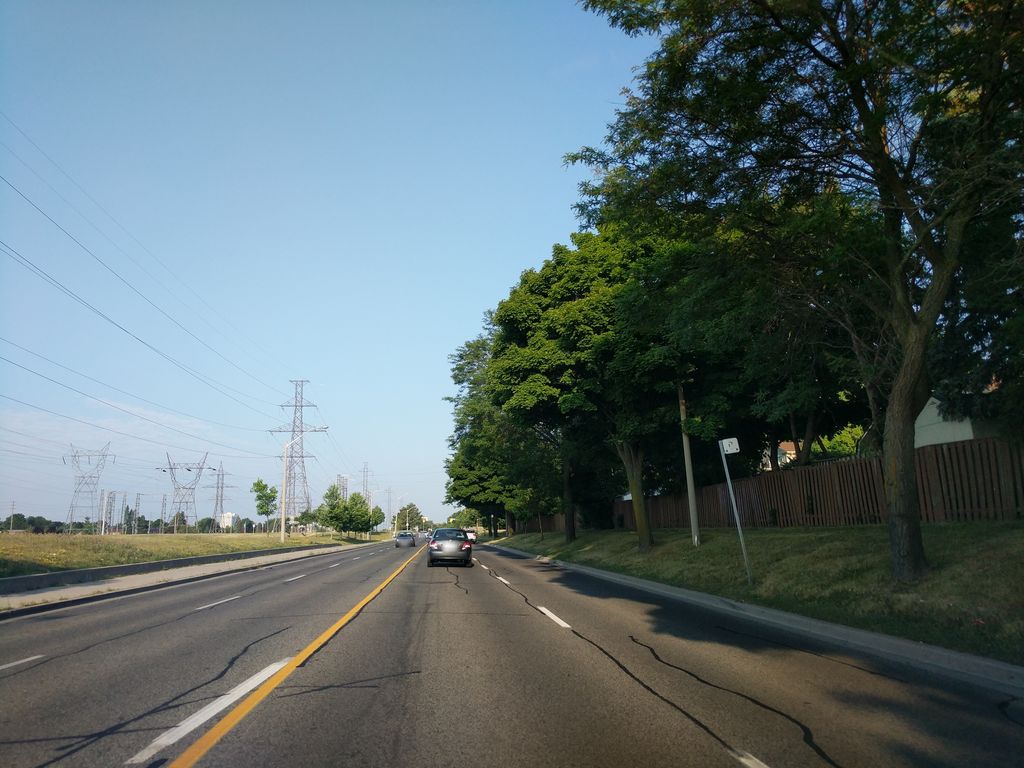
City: toronto